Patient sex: F
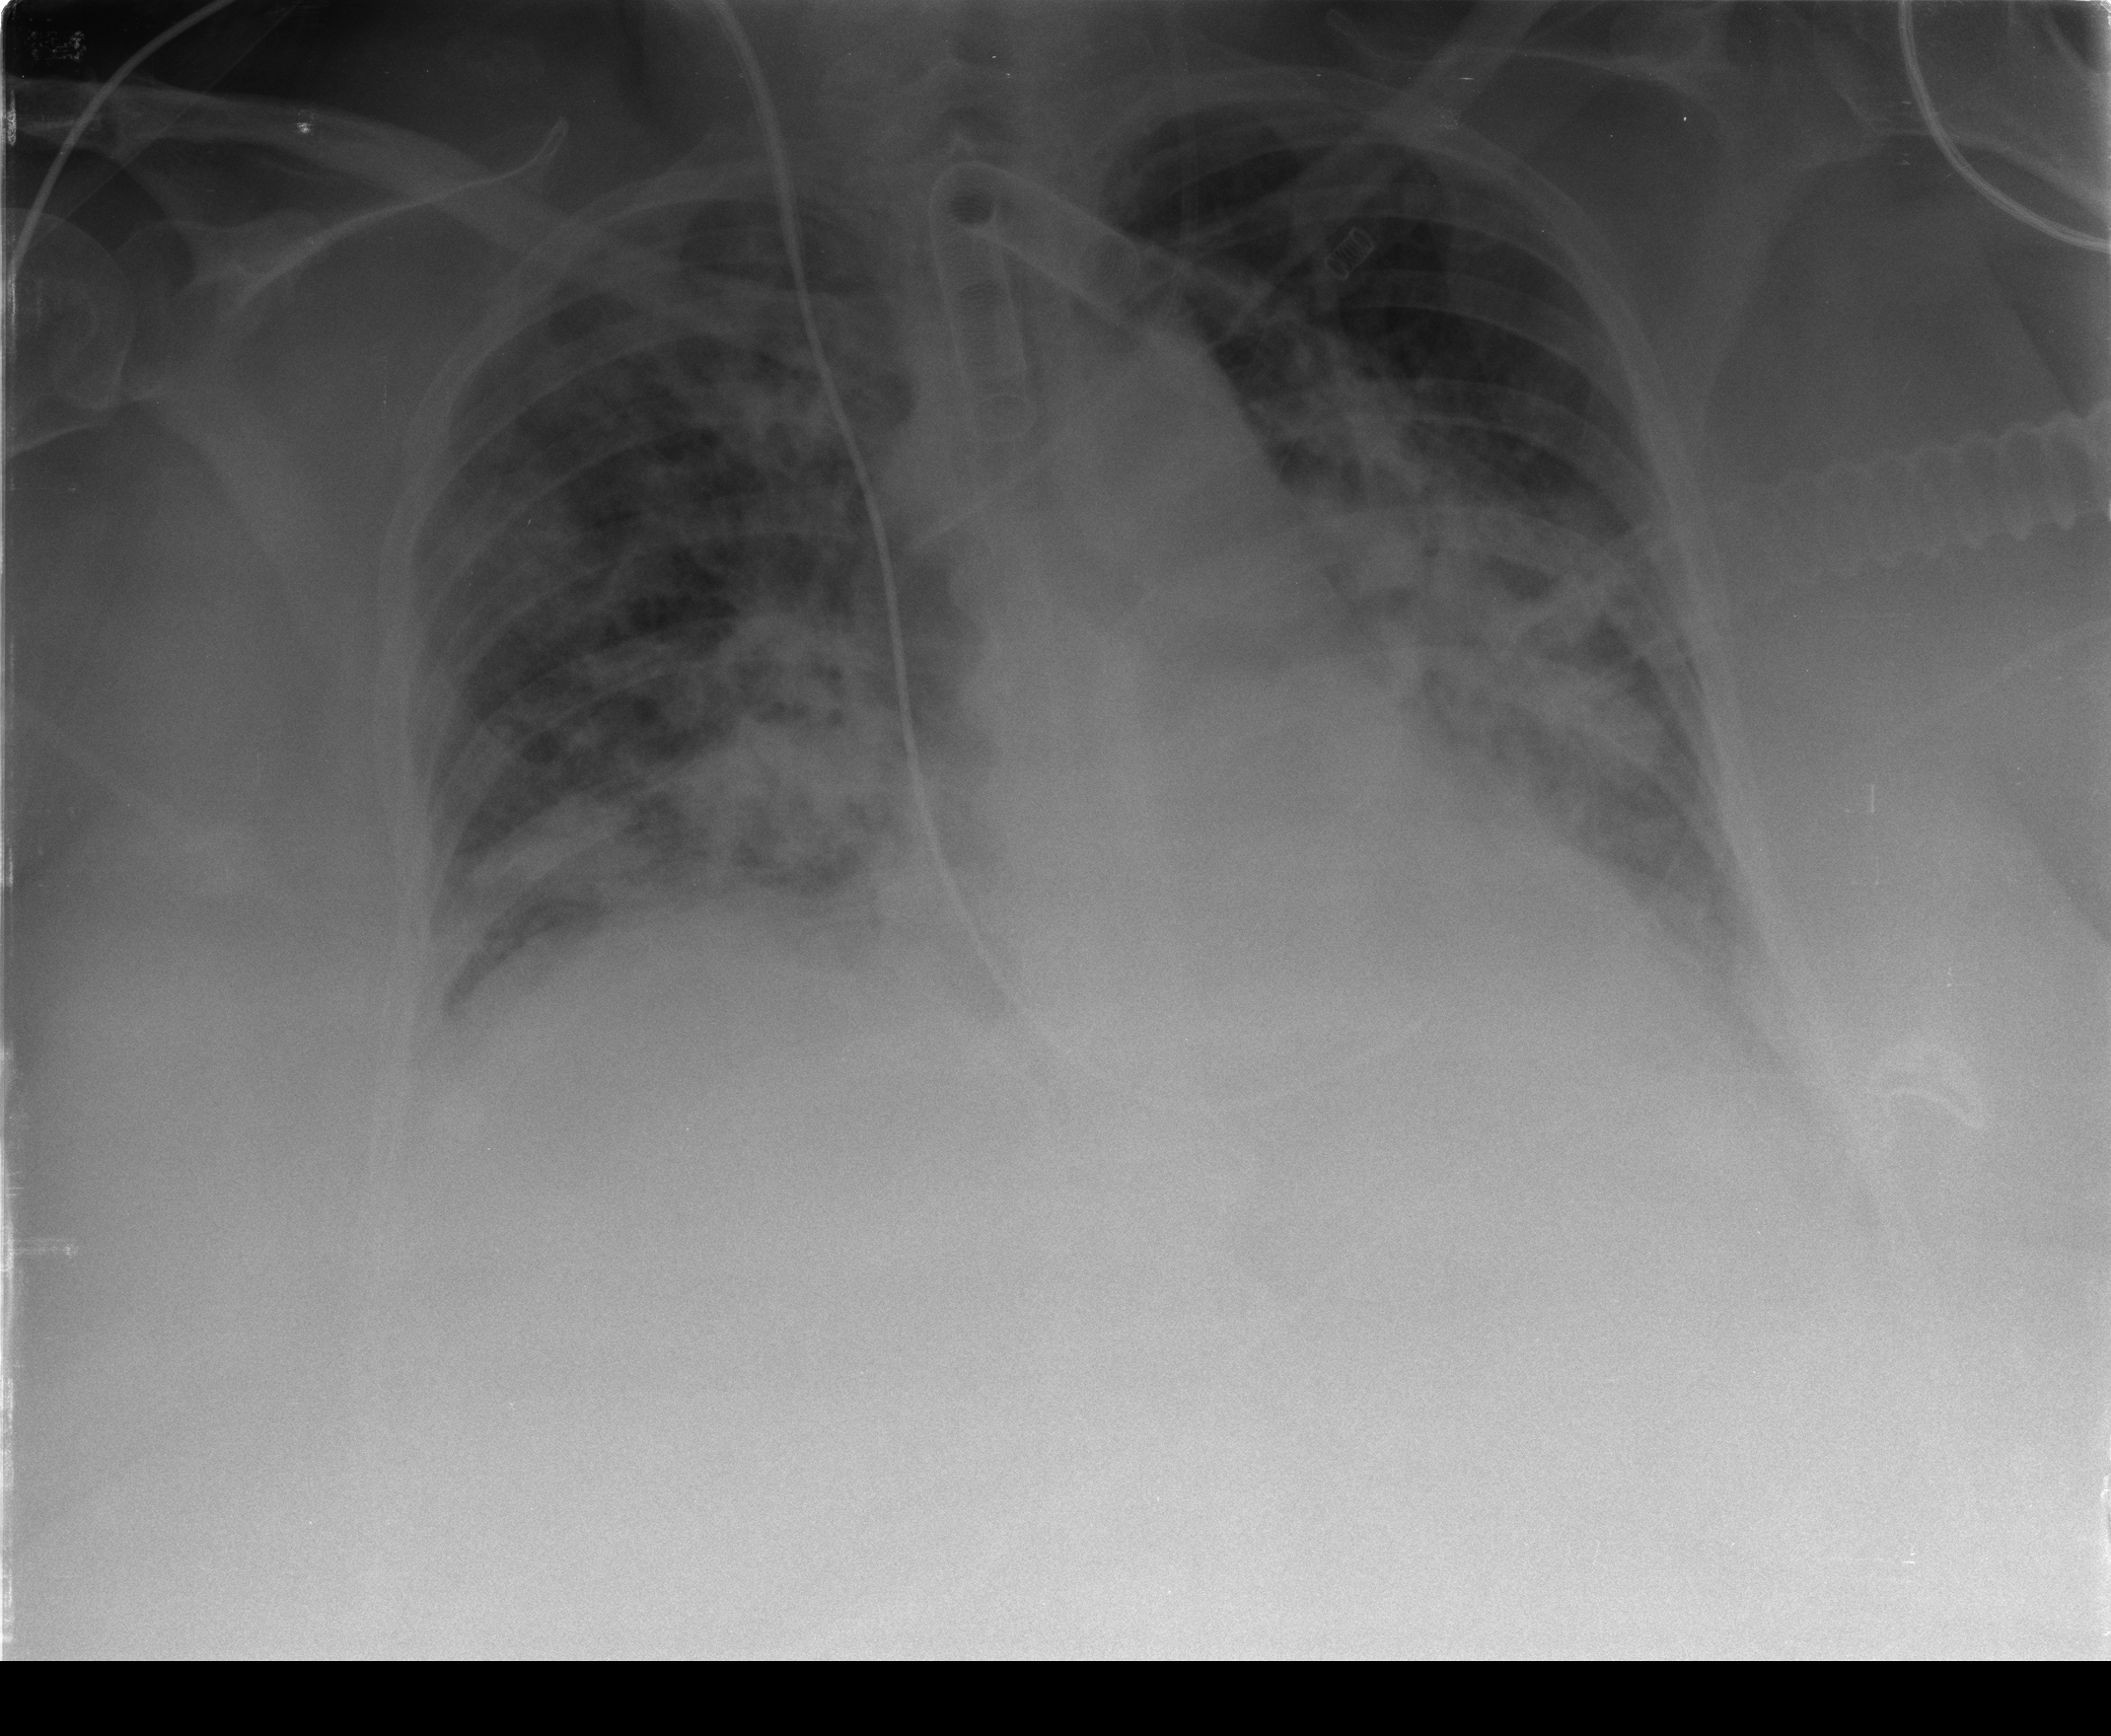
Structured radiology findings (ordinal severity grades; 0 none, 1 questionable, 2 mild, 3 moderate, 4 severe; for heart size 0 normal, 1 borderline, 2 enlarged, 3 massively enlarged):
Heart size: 2
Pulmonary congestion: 3
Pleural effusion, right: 2
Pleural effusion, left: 2
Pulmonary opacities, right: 3
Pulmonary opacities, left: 3
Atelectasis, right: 2
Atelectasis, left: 2